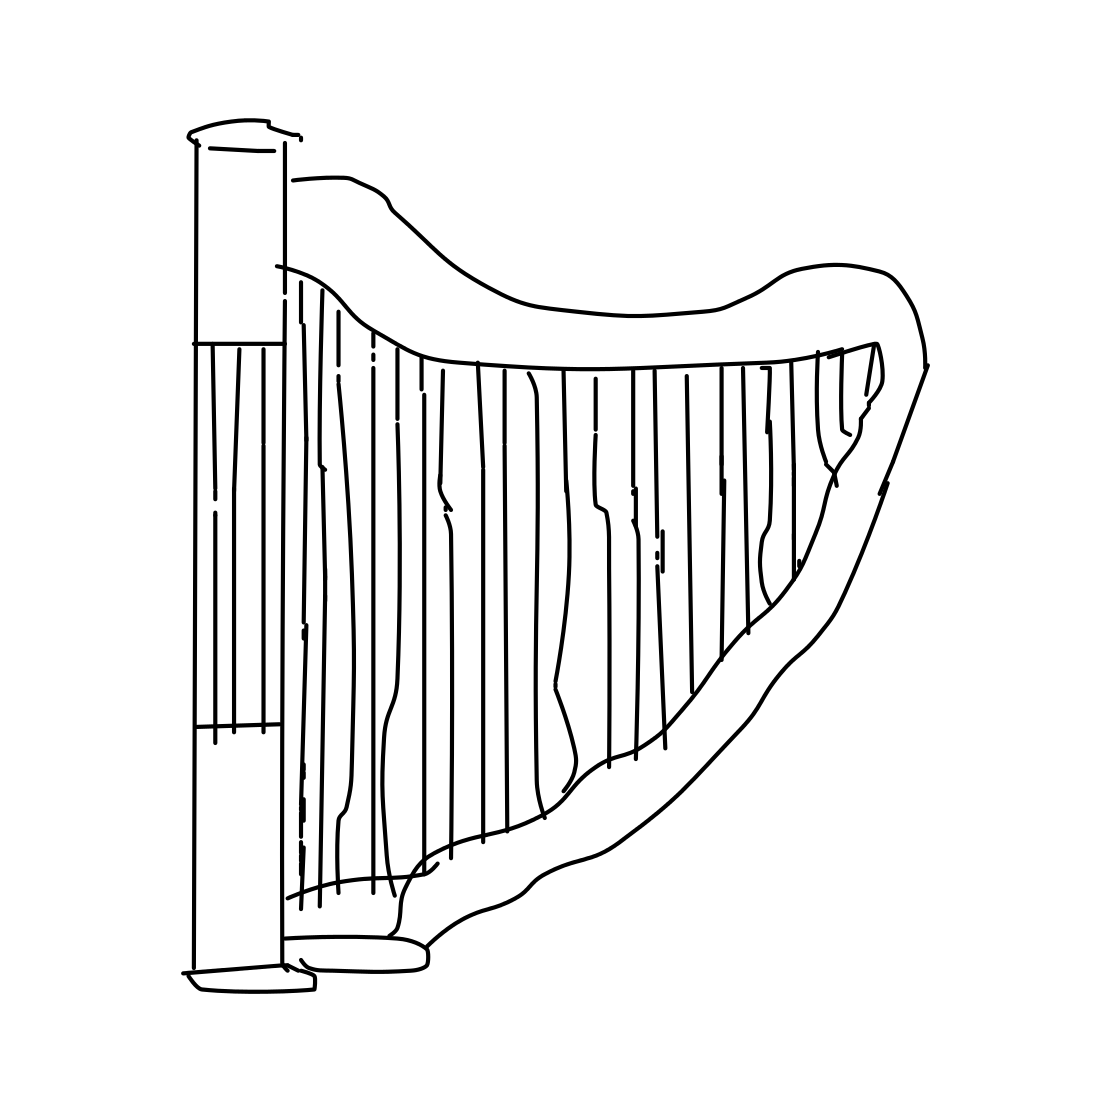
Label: harp